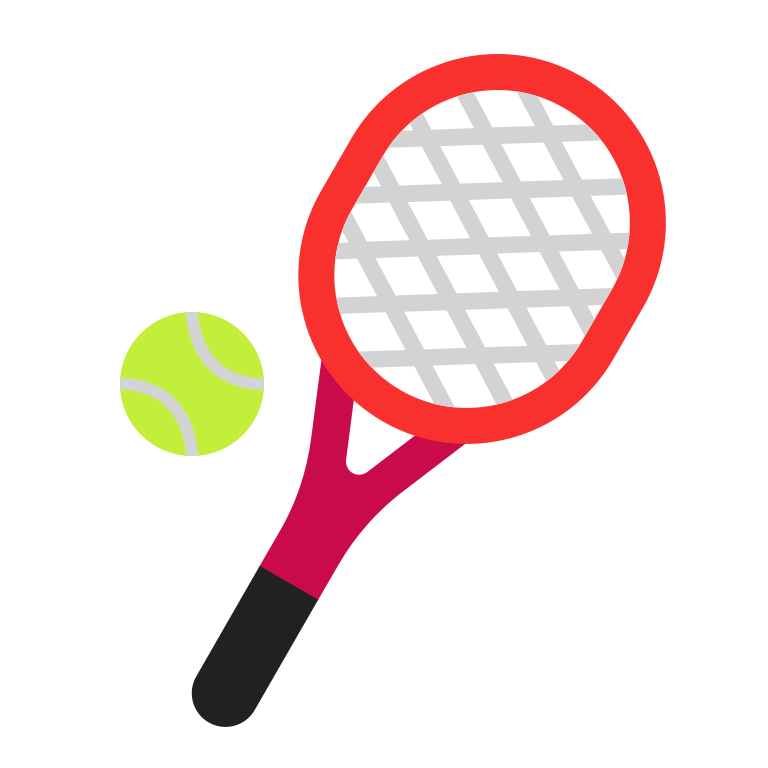
tennis flat